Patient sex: F
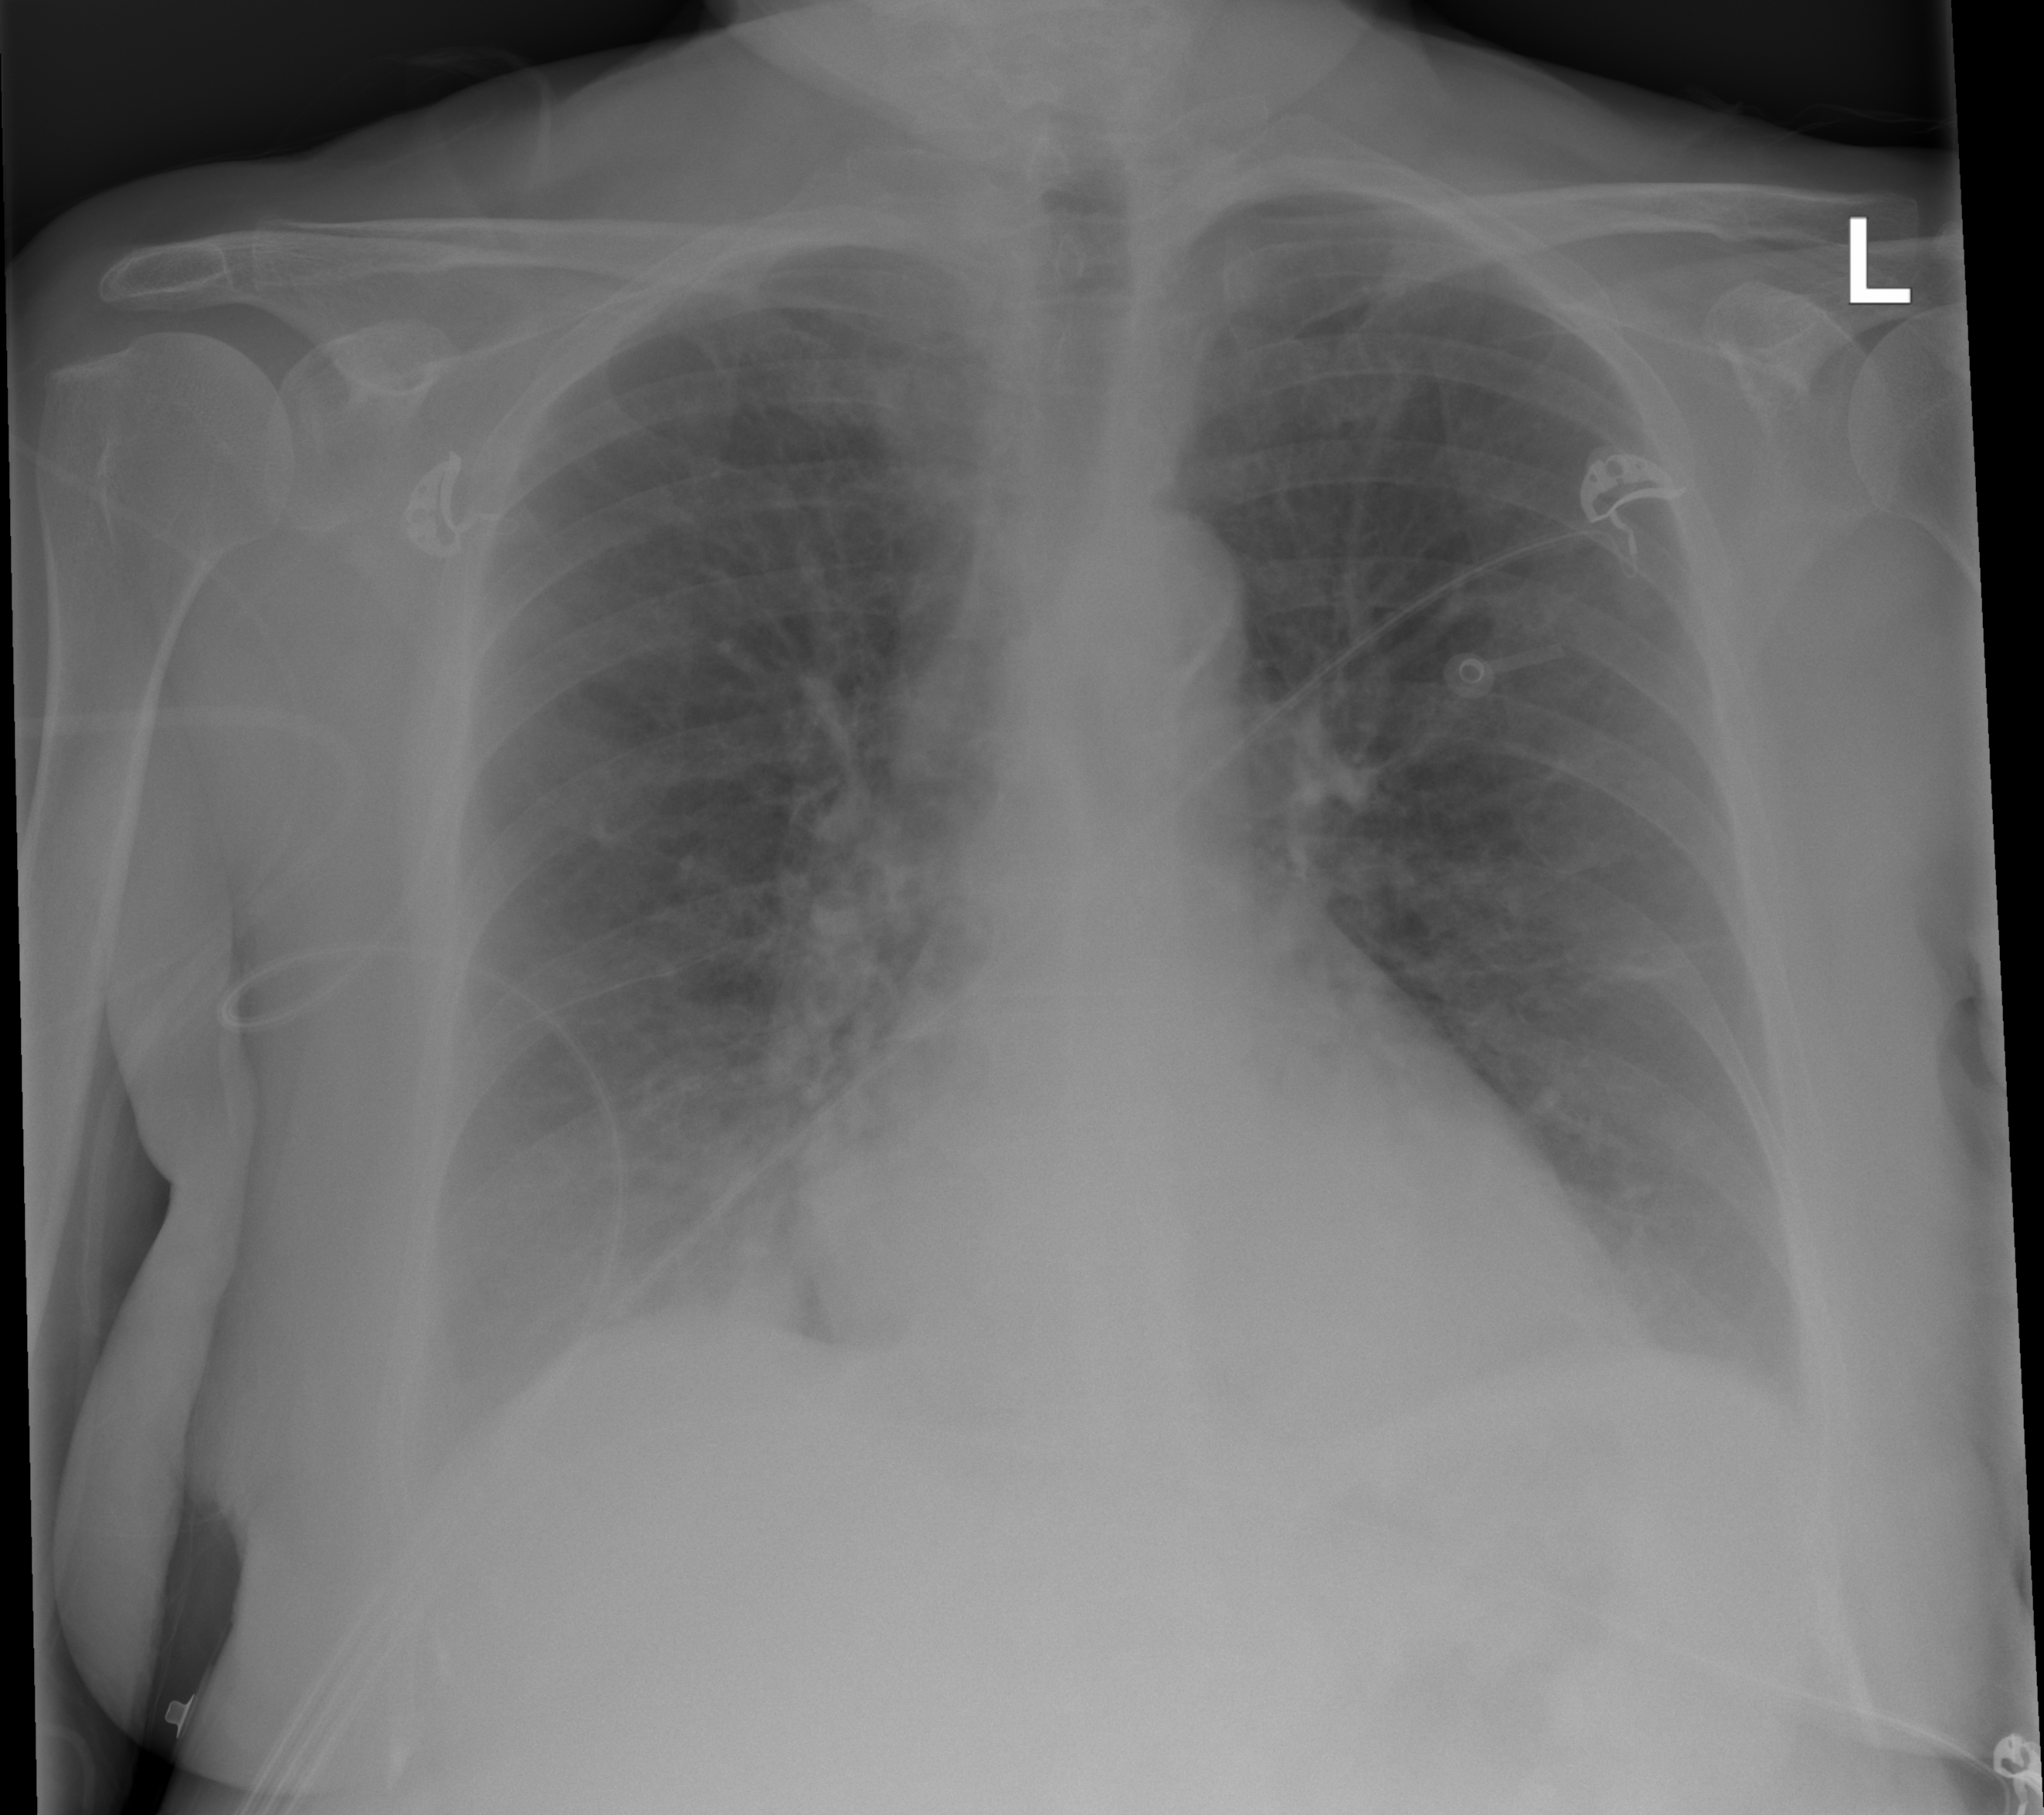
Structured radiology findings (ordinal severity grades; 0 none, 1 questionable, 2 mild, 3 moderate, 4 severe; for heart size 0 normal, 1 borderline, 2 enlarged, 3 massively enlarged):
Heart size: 2
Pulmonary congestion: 1
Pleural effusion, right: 2
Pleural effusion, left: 2
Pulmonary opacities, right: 2
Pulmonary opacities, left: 2
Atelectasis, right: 2
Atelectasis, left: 2